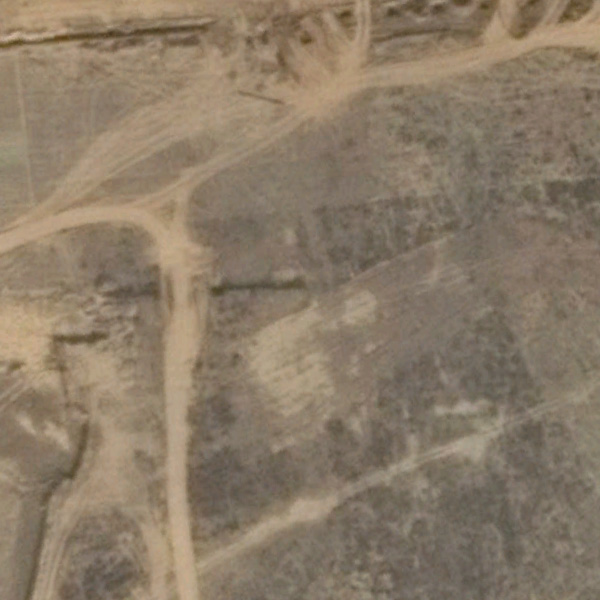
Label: BareLand